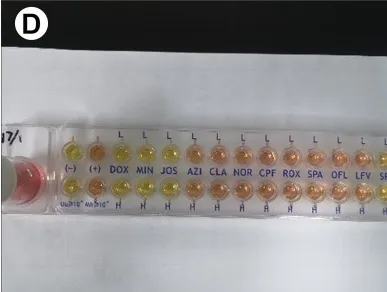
Representative results of sample culture and antibiotic susceptibility testing in patients. (D) The results of antibiotic susceptibility testing showed that M. Hominis was susceptible to doxycycline, minocycline, and josamycin but resistant to azithromycin, clarithromycin, norfloxacin, ciprofloxacin, roxithromycin, sparfloxacin, spectinomycin, and levofloxacin.
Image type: radiology (x_ray)